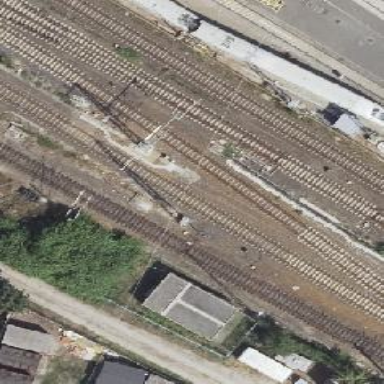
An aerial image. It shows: Wedge used for railway derailment.